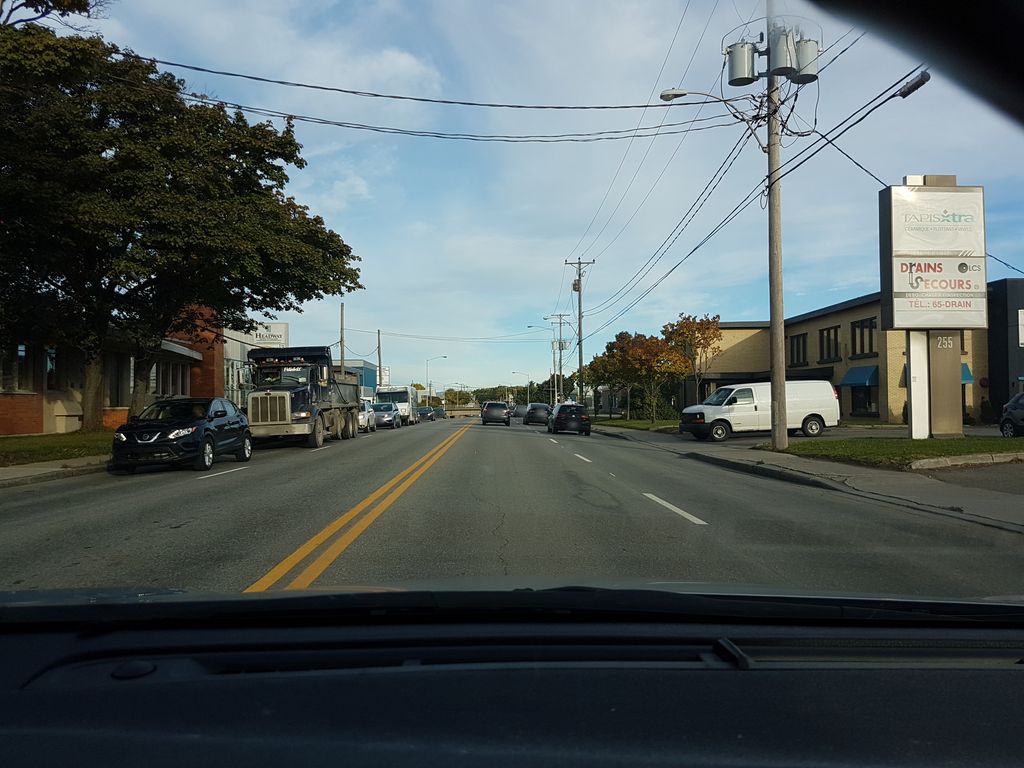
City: quebec_city